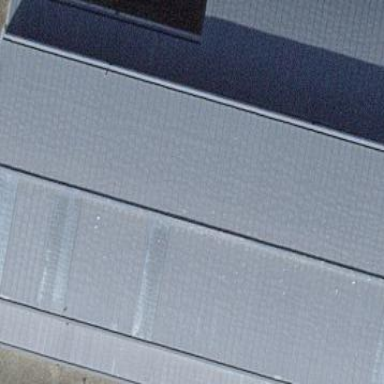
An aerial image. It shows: Public building with flat roof.